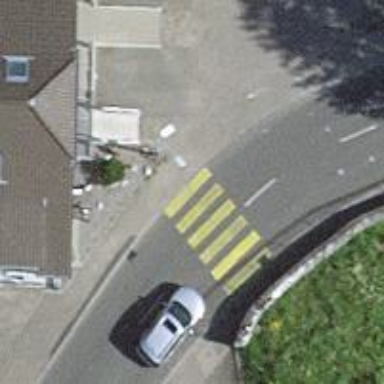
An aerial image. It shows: Zebra crossing on the road.